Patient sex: M
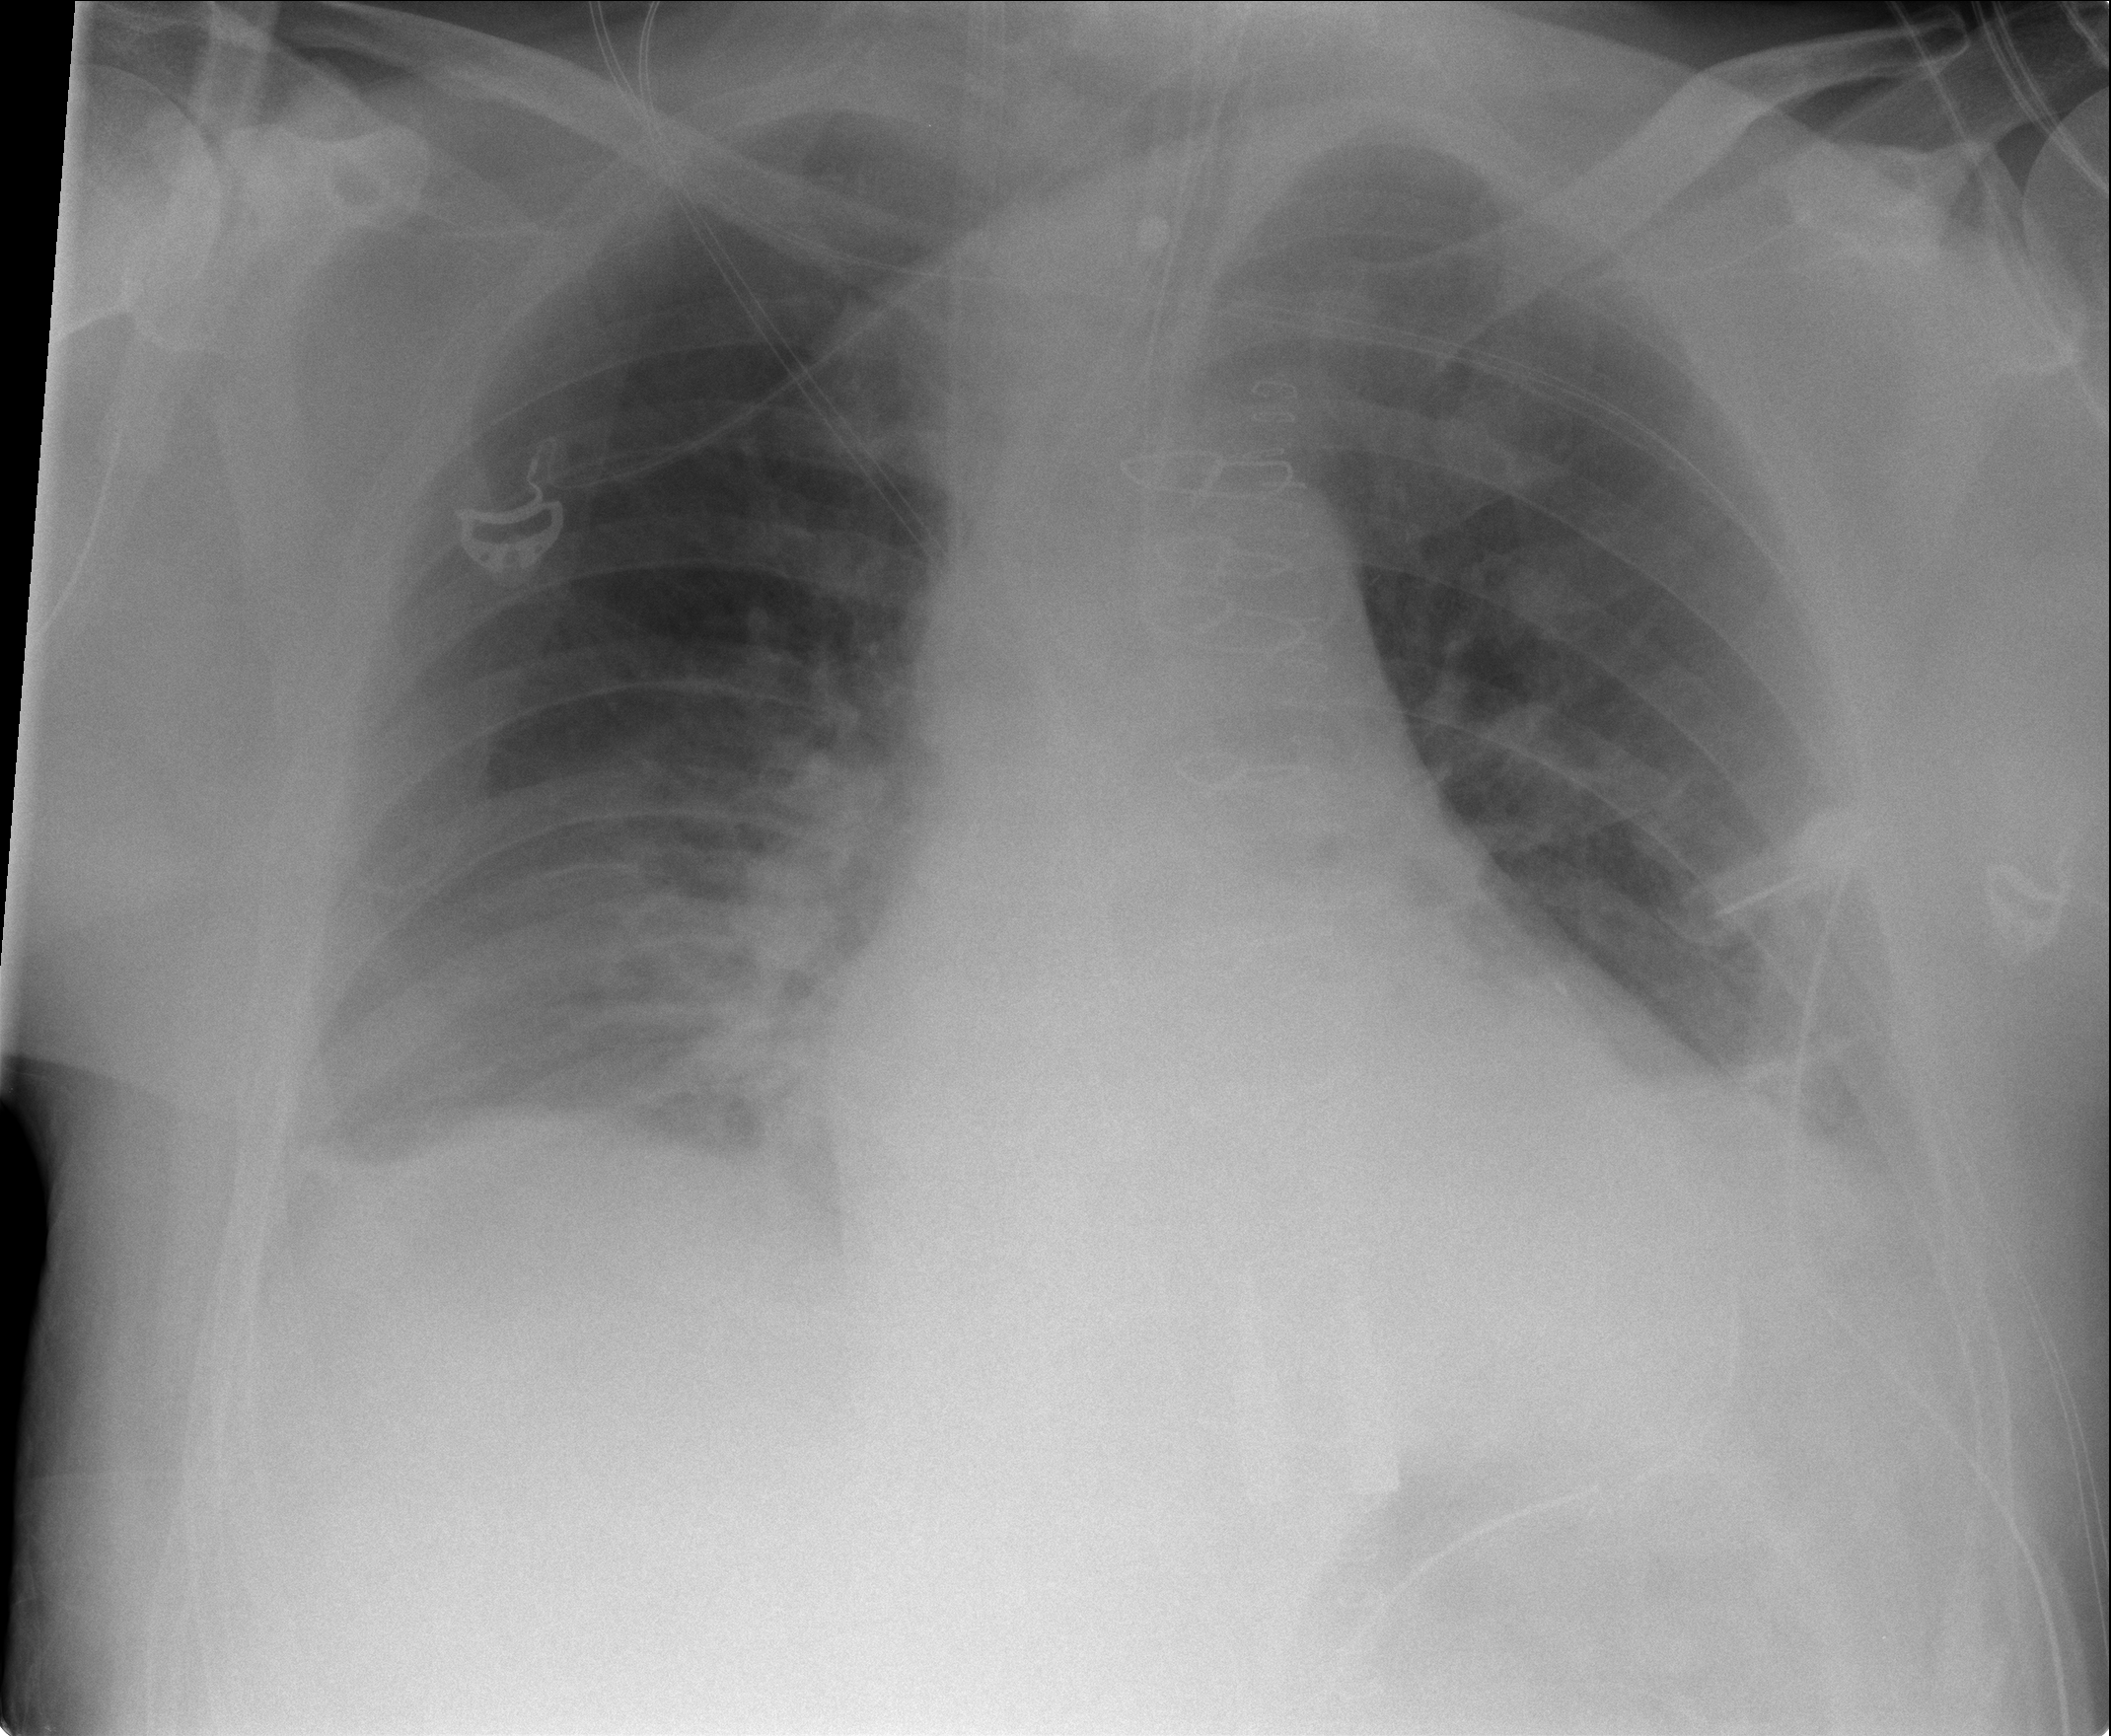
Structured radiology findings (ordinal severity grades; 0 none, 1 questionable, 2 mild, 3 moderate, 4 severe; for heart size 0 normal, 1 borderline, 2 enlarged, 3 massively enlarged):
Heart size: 0
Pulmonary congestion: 0
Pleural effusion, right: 2
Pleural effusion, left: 0
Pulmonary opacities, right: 0
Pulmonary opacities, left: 0
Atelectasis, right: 0
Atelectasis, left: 2